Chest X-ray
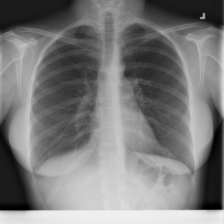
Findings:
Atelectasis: negative
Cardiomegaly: negative
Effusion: negative
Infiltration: negative
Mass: negative
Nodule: negative
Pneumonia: negative
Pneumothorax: negative
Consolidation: negative
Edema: negative
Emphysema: negative
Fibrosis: negative
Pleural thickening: negative
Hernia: negative